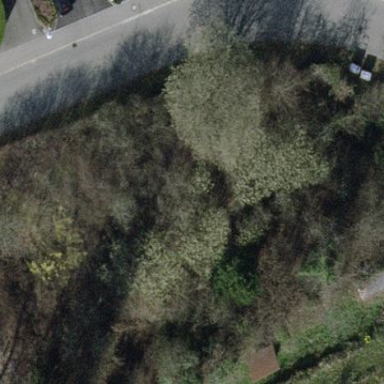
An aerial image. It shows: Mixed forest with various types of leaves.